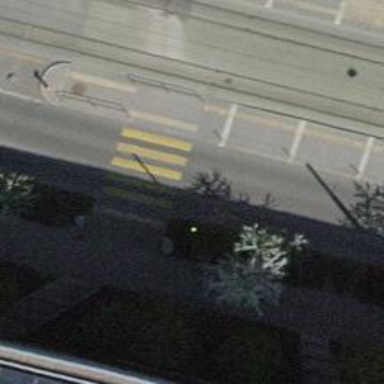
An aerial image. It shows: Uncontrolled zebra crossing on the road.